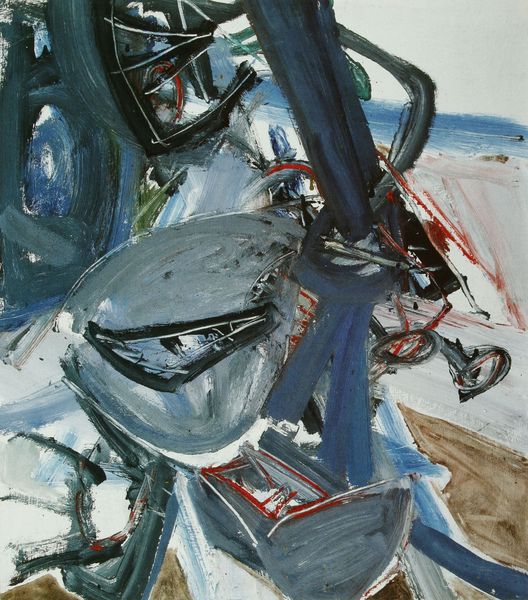
Künstler: Helmut Sturm
Standort: München
Institution: Bayerische Staatsgemäldesammlungen
Schlagwörter: blau, gemälde, himmel, meer, wasser, weiß, grün, ocker, braun, brust, bunt, grau, schwarz, rot, expressionismus, malerei, öl, pastos, rosa, kreis, chaos, hellblau, farbig, strand, moderne, abstrakt, farben, fläche, flächen, modern, formen, linien, speichen, rad, duktus, streifen, striche, abstraktion, expressionistisch, linie, brille, durcheinander, strich, ölmalerei, pinselstrich, fahrrad, expressiv, kakteen, hahn, gewirr